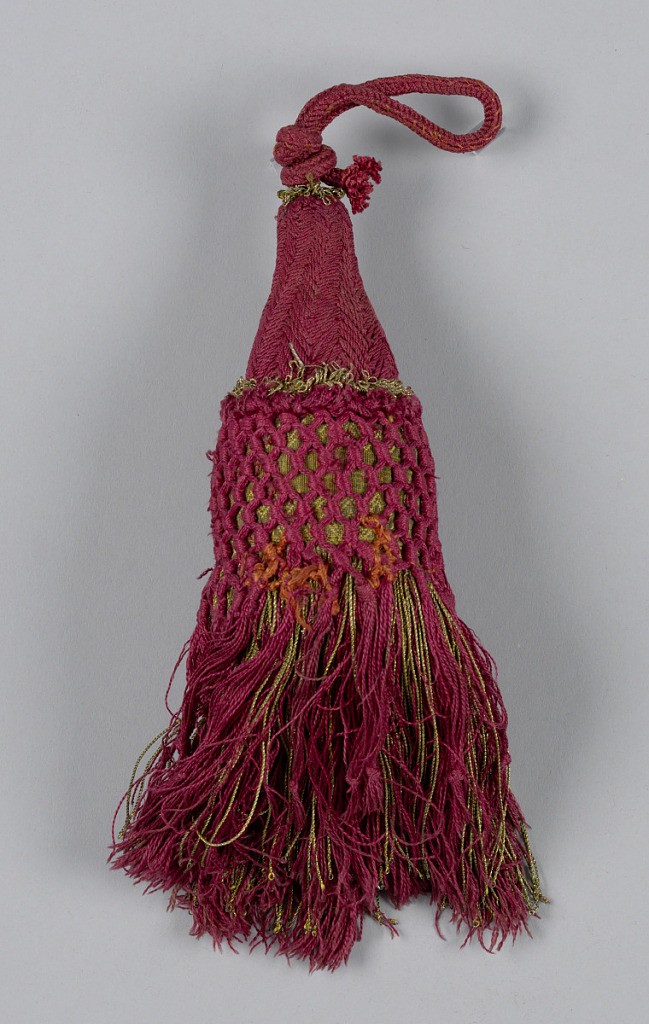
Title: Tassel
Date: late 17th century
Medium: silk, metal thread, wooden core, linen
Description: Skirt of red silk and gilt threads hanging from a galloon which is covered with red silk in knotted pattern. Head is covered with red silk in chevron design. Two collars of gold thread and a loop of red silk cord.